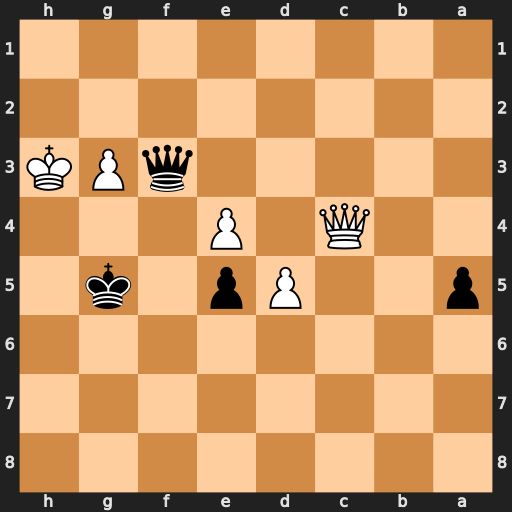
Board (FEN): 8/8/8/p2Pp1k1/2Q1P3/5qPK/8/8
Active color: b
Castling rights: -
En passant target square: -
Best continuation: Qh1#